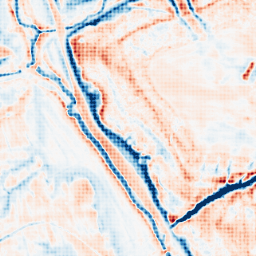
Category: multiscale
Decomposition family: dog_multiscale
Decomposition parameters: sigma_ratio: 1.6
n_scales: 5
base_sigma: 0.5
Upsampling method: sinc_hamming
Upsampling parameters: scale: 8
kernel_size: 8
Upsampling scale: 8